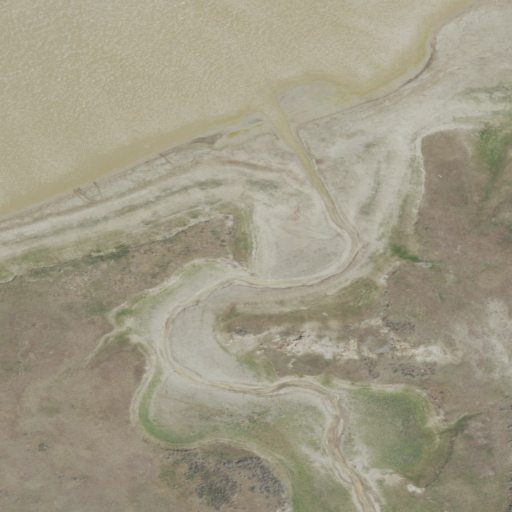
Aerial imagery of valley in Montana named Shot Coulee containing herbaceous wetlands, open water, shrub, barren land, grassland, and woody wetlands